Interaction volume radius: 5 \u00c5
Interaction volume height: 15 \u00c5
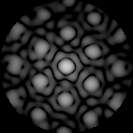
Disorder parameter: 0.2567